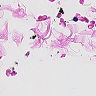
Metastatic tissue present: no